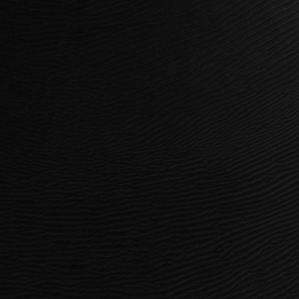
Label: frost